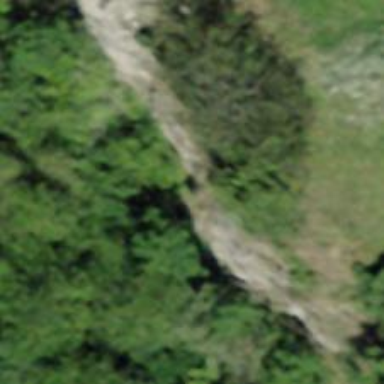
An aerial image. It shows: Cliff in nature.